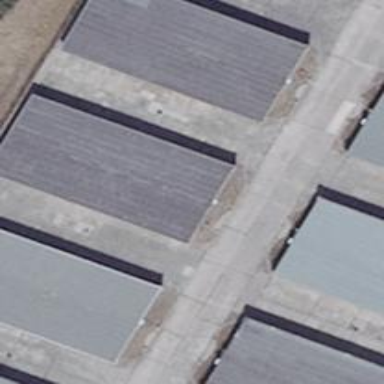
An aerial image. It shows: Group of garages.